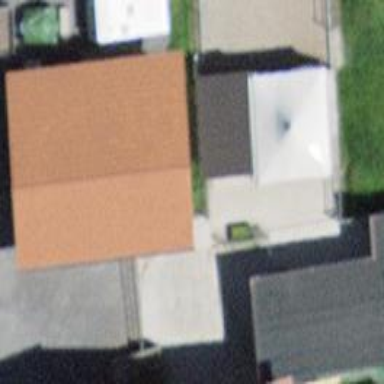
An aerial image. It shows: Shed building.